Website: crate-barrel
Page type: newsletter-management
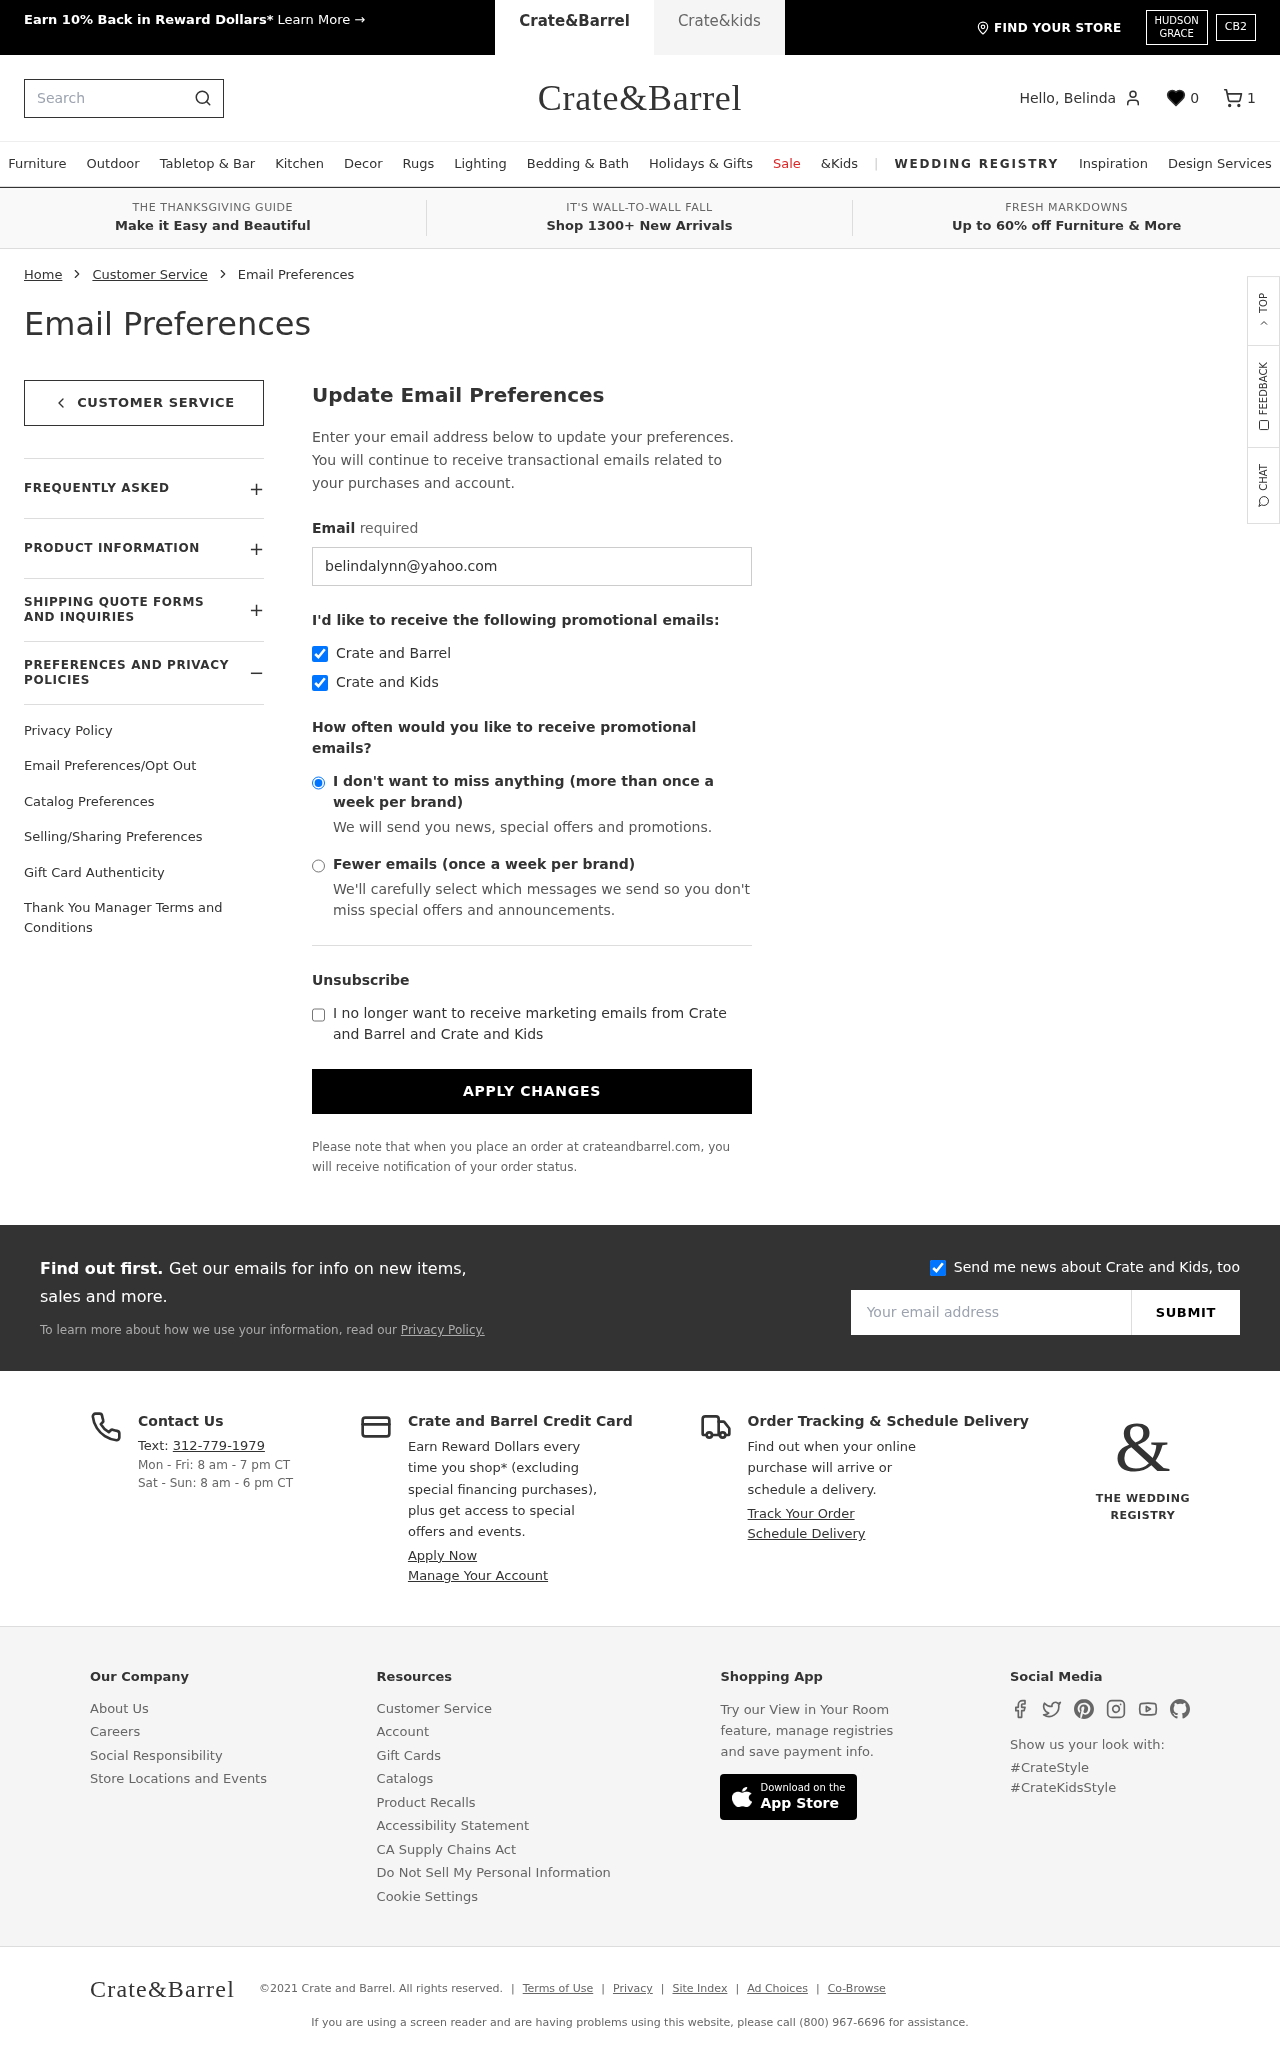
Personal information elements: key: PII_EMAIL
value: belindalynn@yahoo.com
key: PII_FIRSTNAME
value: Belinda
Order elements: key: ORDER_NUM_ITEMS
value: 1
Search elements: key: HEADER_SEARCH
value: Search
Other elements: key: FAVORITES_COUNT
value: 0